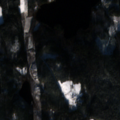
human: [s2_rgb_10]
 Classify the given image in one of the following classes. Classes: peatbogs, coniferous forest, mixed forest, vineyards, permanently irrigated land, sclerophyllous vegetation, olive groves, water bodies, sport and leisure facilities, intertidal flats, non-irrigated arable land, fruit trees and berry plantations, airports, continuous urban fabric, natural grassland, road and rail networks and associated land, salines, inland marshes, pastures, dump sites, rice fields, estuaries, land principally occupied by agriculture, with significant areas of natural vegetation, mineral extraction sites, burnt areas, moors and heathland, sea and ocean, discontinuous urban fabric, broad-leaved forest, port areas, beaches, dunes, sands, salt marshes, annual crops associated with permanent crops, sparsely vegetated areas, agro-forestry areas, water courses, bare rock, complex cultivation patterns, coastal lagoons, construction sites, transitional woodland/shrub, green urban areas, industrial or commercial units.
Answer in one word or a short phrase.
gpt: coniferous forest, mixed forest, transitional woodland/shrub, water bodies